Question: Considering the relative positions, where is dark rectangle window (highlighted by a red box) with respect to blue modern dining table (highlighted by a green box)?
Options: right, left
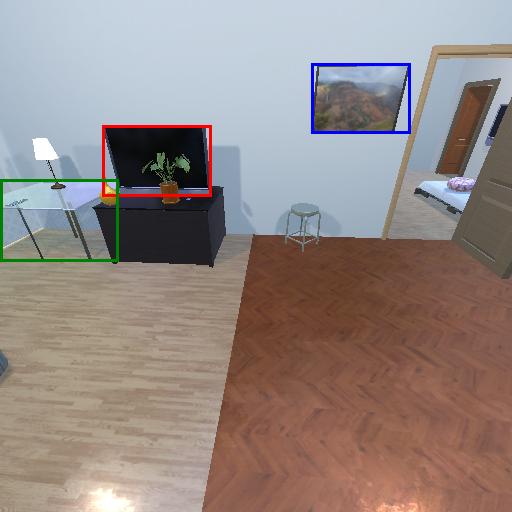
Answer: right